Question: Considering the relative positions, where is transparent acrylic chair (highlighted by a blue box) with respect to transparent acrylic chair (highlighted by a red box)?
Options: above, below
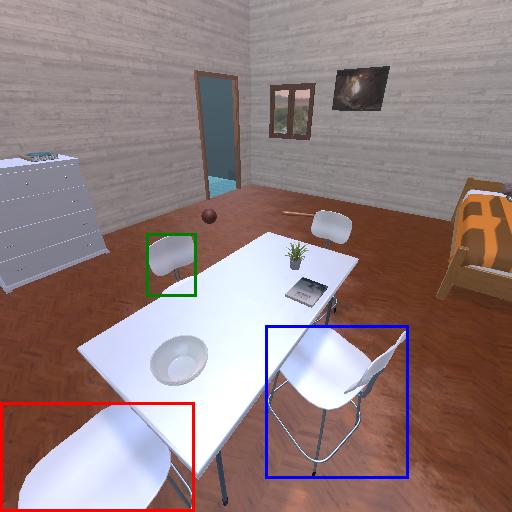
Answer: above